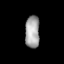
Tissue: lung
Cell type: Fibroblasts
Senescence score: 0.632
Nuclear area (px): 457
Mean DAPI intensity: 163.405